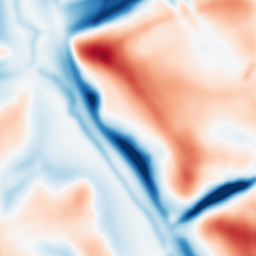
Category: multiscale
Decomposition family: dog
Decomposition parameters: sigma_low: 3
sigma_high: 20
Upsampling method: regularized
Upsampling parameters: scale: 2
lambda_reg: 0.001
Upsampling scale: 2